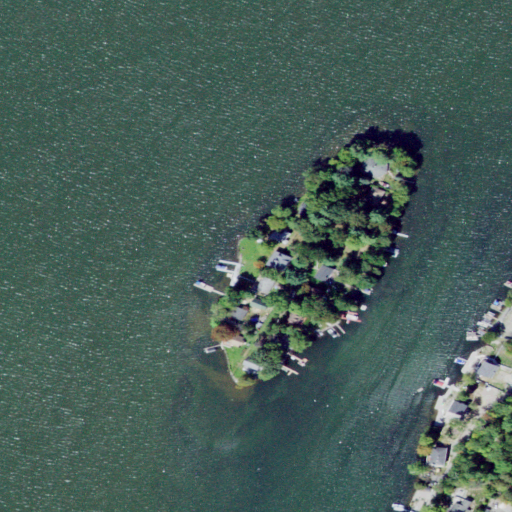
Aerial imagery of island in New Jersey named Storms Island containing open water, woody wetlands, open development, low intensity development, deciduous forest, medium intensity development, and herbaceous wetlands